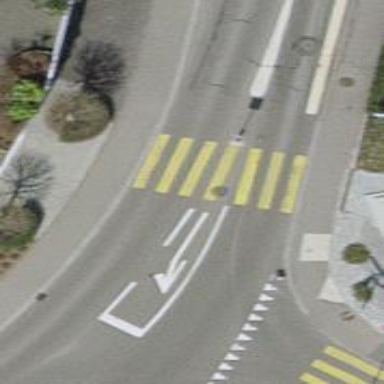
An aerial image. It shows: Asphalt footway with marked crossing.